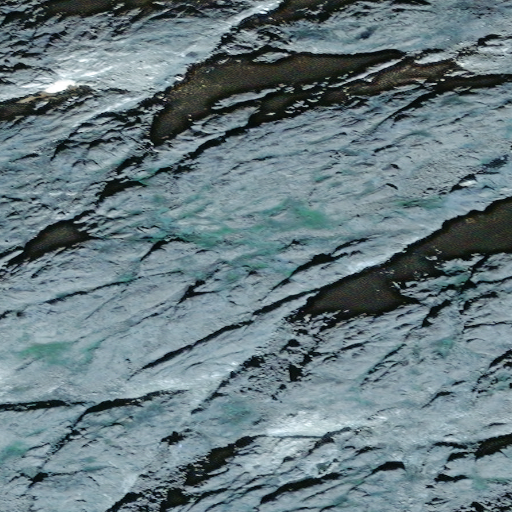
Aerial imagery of gap in Alaska named Chilkoot Pass containing only unknown